Brain MRI, t2w sequence, axial 2D slice.
Patient: age 18, sex F, weight 90 kg, height 1.9 m
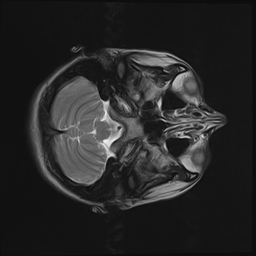